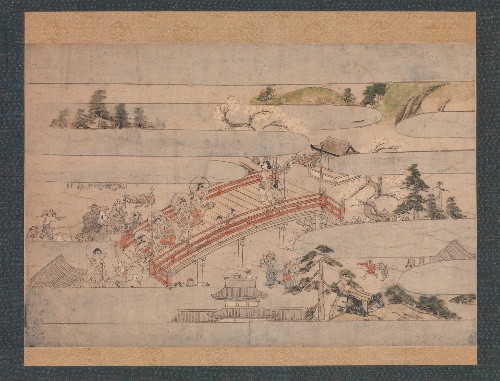
Title: 秋夜長物語絵巻断簡|The Final Scene from A Long Tale for an Autumn Night (Aki no yonaga monogatari)
Artist: Unidentified artist
Date: ca. 1400
Object type: Hanging scroll
Classification: Paintings
Medium: Fragment of a handscroll mounted as a hanging scroll; ink and color on paper
Culture: Japan
Period: Muromachi period (1392–1573)
Dimensions: Image: 12 3/16 x 18 3/16 in. (31 x 46.2 cm)
Overall with mounting: 46 9/16 x 22 5/8 in. (118.3 x 57.5 cm)
Department: Asian Art
Credit line: The Miriam and Ira D. Wallach Foundation Fund, 2011
Accession year: 2011
Repository: Metropolitan Museum of Art, New York, NY
Tags: Bridges|Landscapes